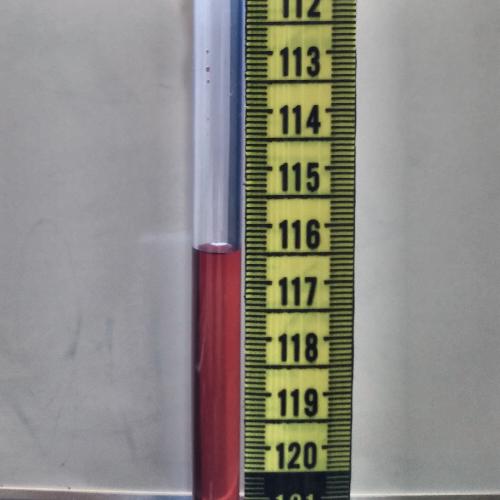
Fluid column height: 116.5 cm